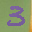
Label: 3